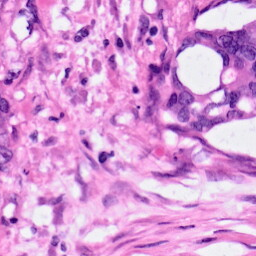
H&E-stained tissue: Pancreatic